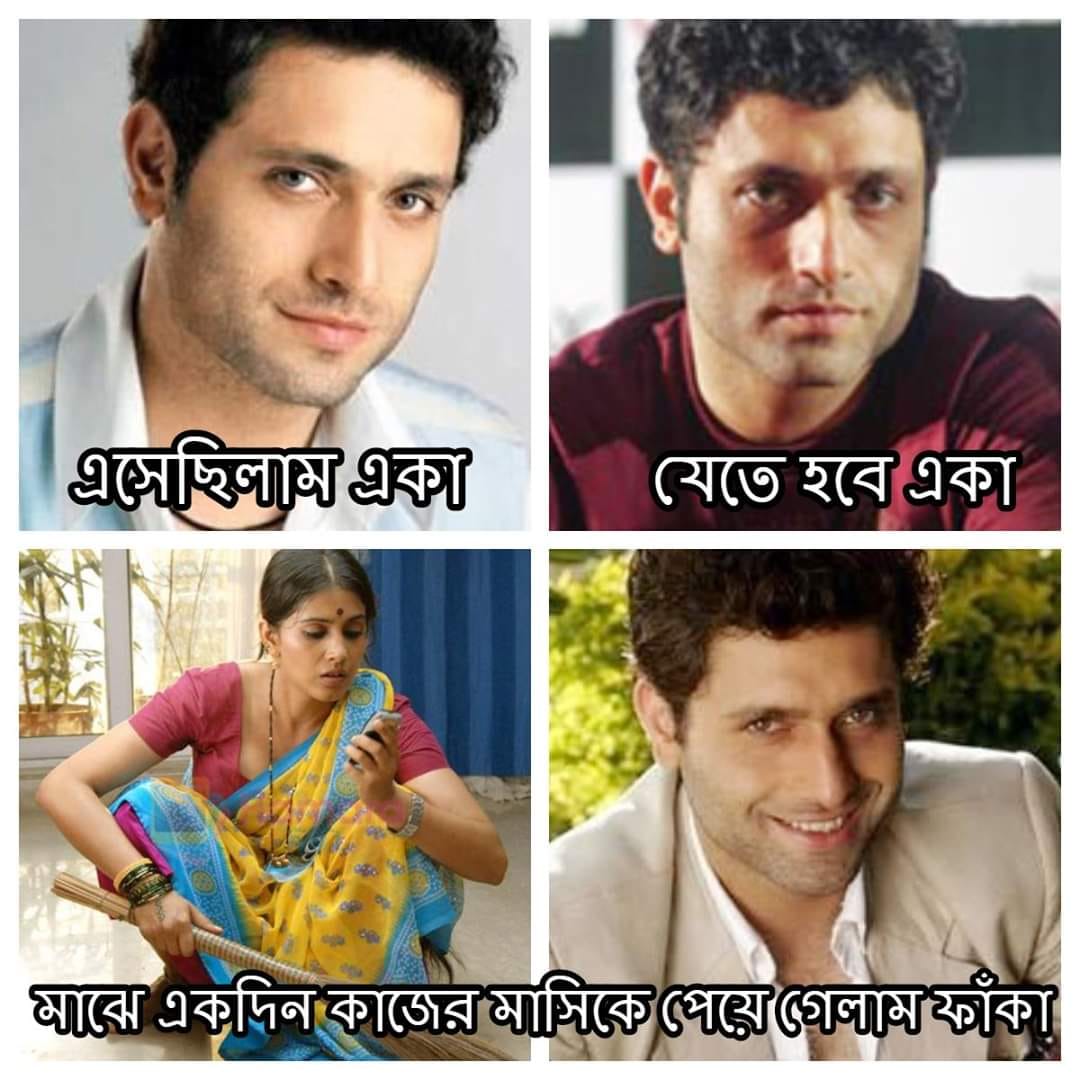
Caption: এসেছিলাম একা    যেতে হবে একা      মাঝে একদিন কাজের মাসিকে পেয়ে গেলাম ফাকা
Label: hate